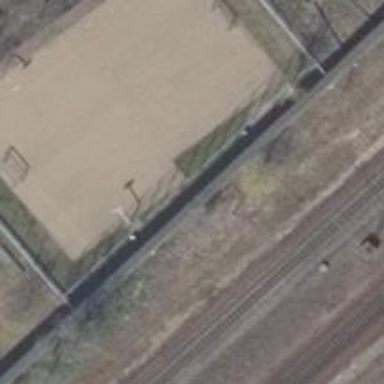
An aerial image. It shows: Soccer pitch for leisureland activities.